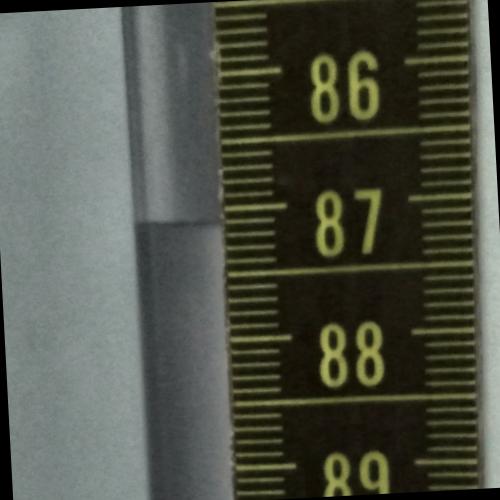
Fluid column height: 87.1 cm